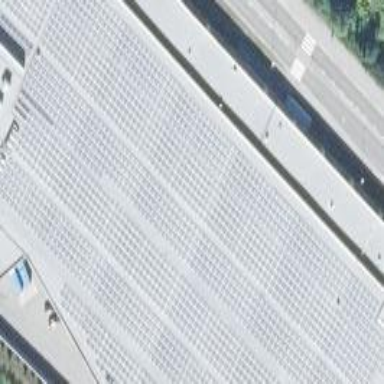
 consisting of solar photovoltaic panels."